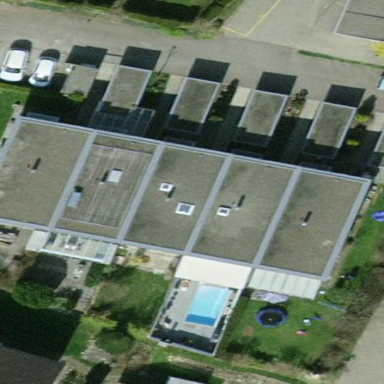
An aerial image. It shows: Terrace building.